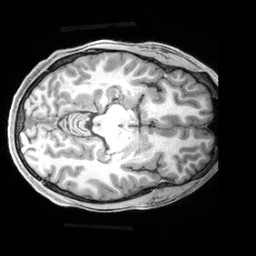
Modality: T1w
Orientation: axial